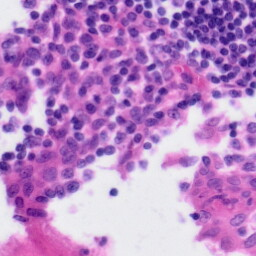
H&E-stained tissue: Tonsil